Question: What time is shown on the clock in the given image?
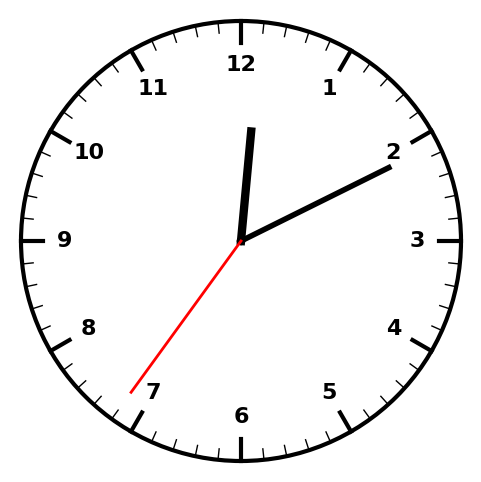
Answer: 12:10:36